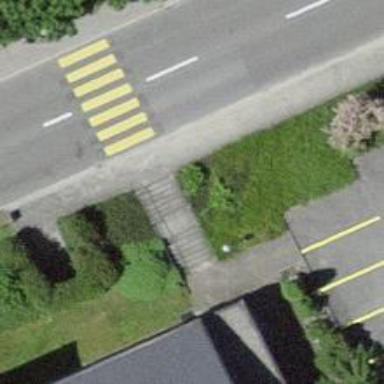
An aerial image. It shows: Road with steps.